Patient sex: M
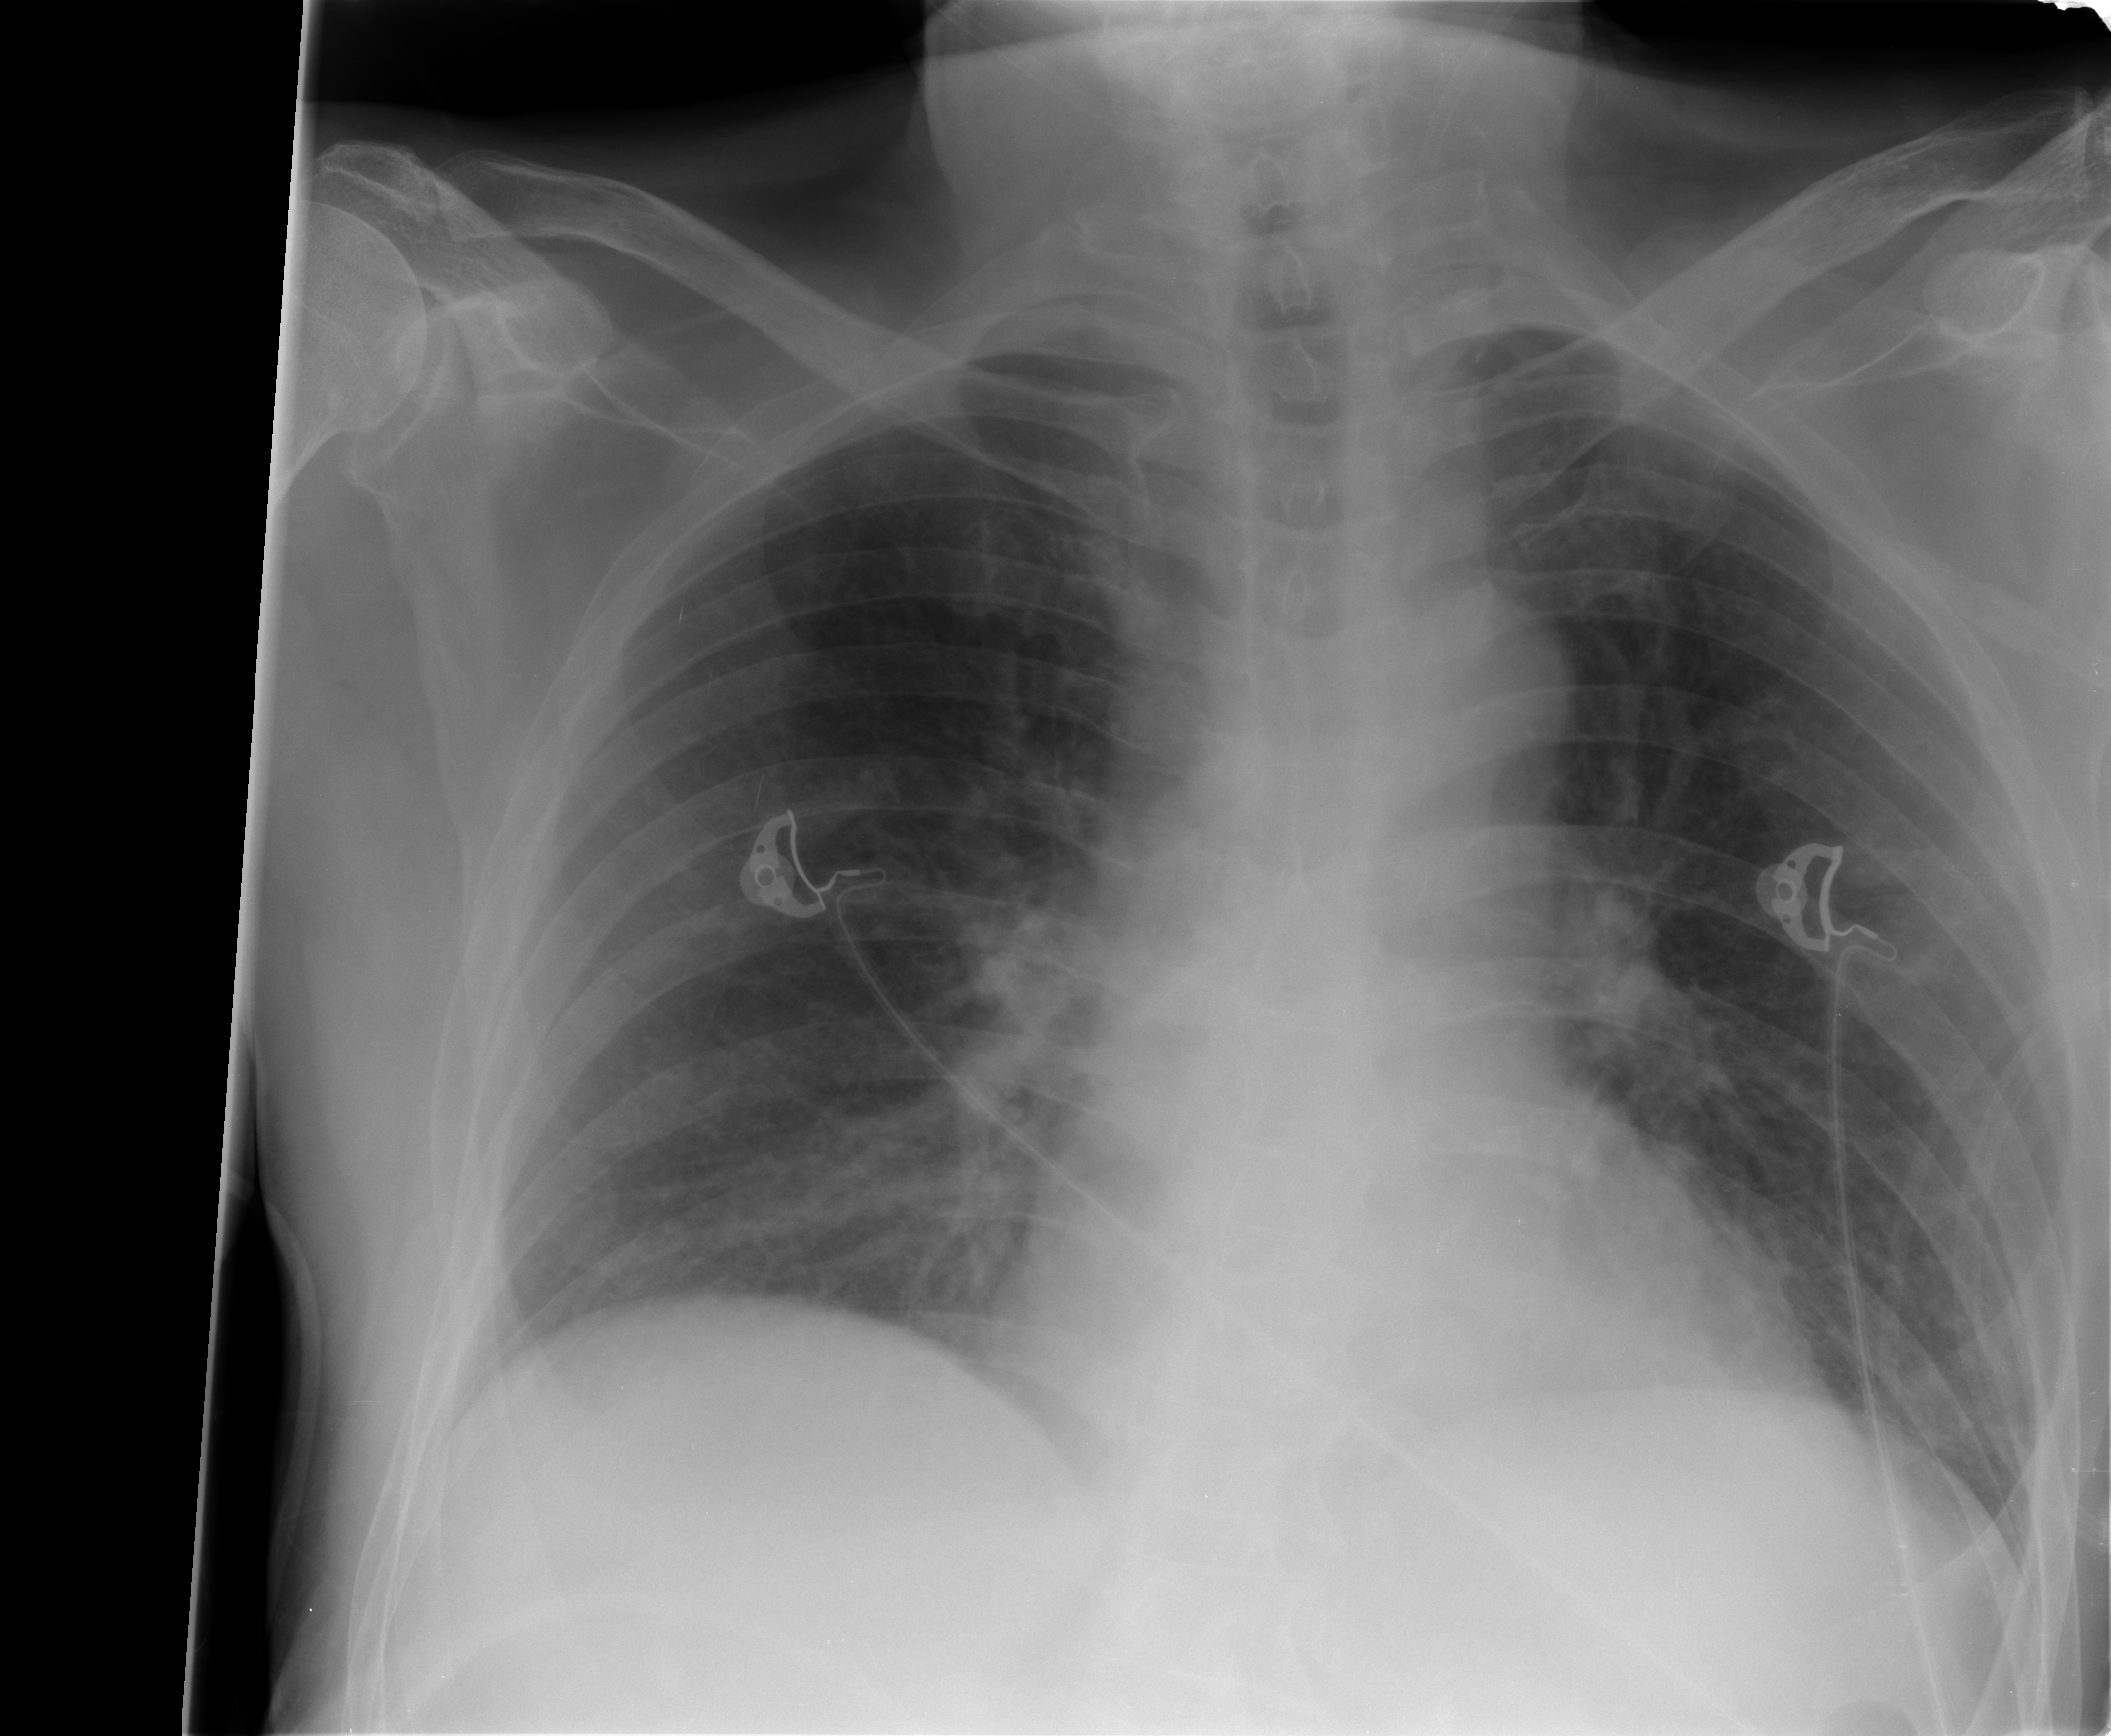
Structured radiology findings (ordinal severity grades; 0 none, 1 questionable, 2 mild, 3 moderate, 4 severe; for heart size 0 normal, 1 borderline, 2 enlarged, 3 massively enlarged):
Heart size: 0
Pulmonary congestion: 0
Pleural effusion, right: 0
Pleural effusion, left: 0
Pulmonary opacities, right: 0
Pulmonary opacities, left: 0
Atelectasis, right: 2
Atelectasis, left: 1